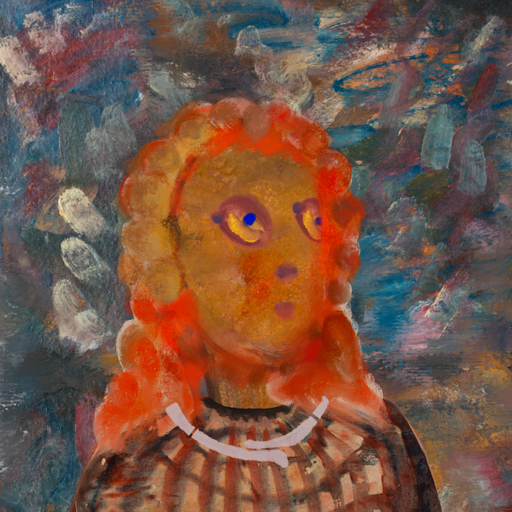
Background: Boggyland, Head And Neck Side: Pipe, Face Side: Mother_And_Son_Son, Bust: Orphan, Hair Side: Rupkatha, Head Accessory: Blank, Second Necklace: Blank, Necklace: Hypocrite_2, Baby: Blank